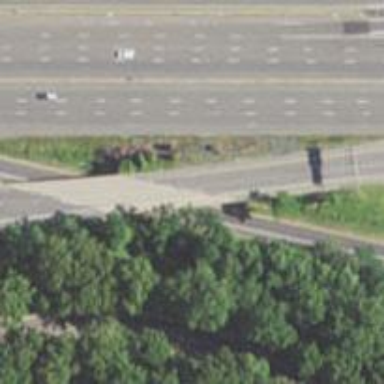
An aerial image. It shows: Primary link highway that goes over bridge.